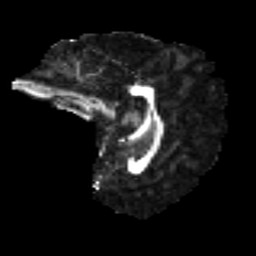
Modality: FA
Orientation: sagittal
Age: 21
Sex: male
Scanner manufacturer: ge
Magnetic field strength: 3 T
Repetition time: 7.8 s
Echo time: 0.0606 s